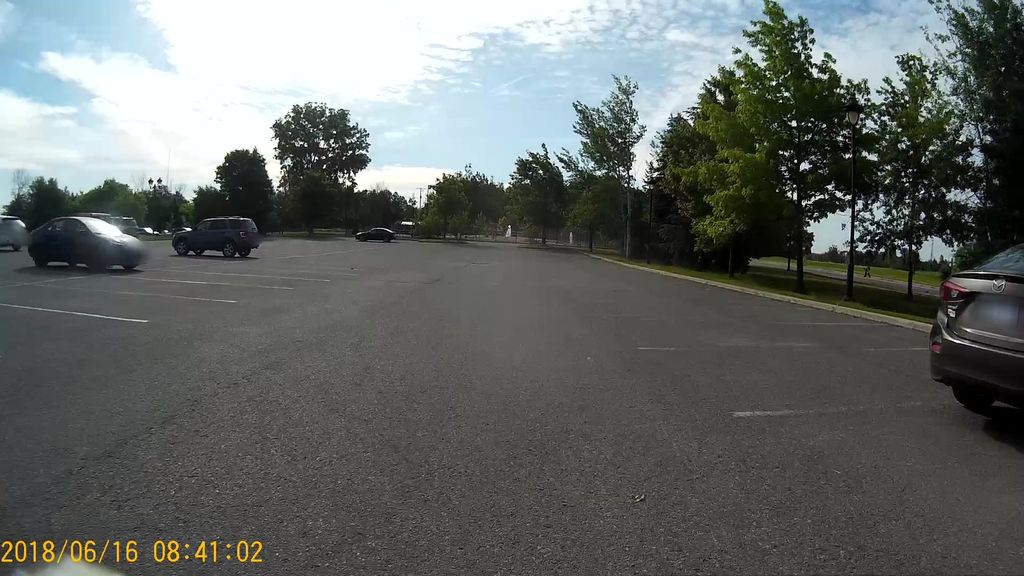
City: ottawa-gatineau